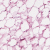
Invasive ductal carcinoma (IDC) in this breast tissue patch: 0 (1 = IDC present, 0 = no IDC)